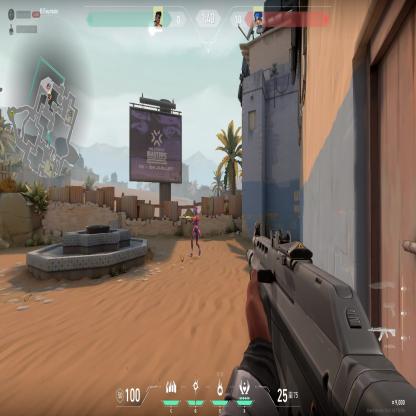
Label: enemy